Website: apple
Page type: delivery-shipping
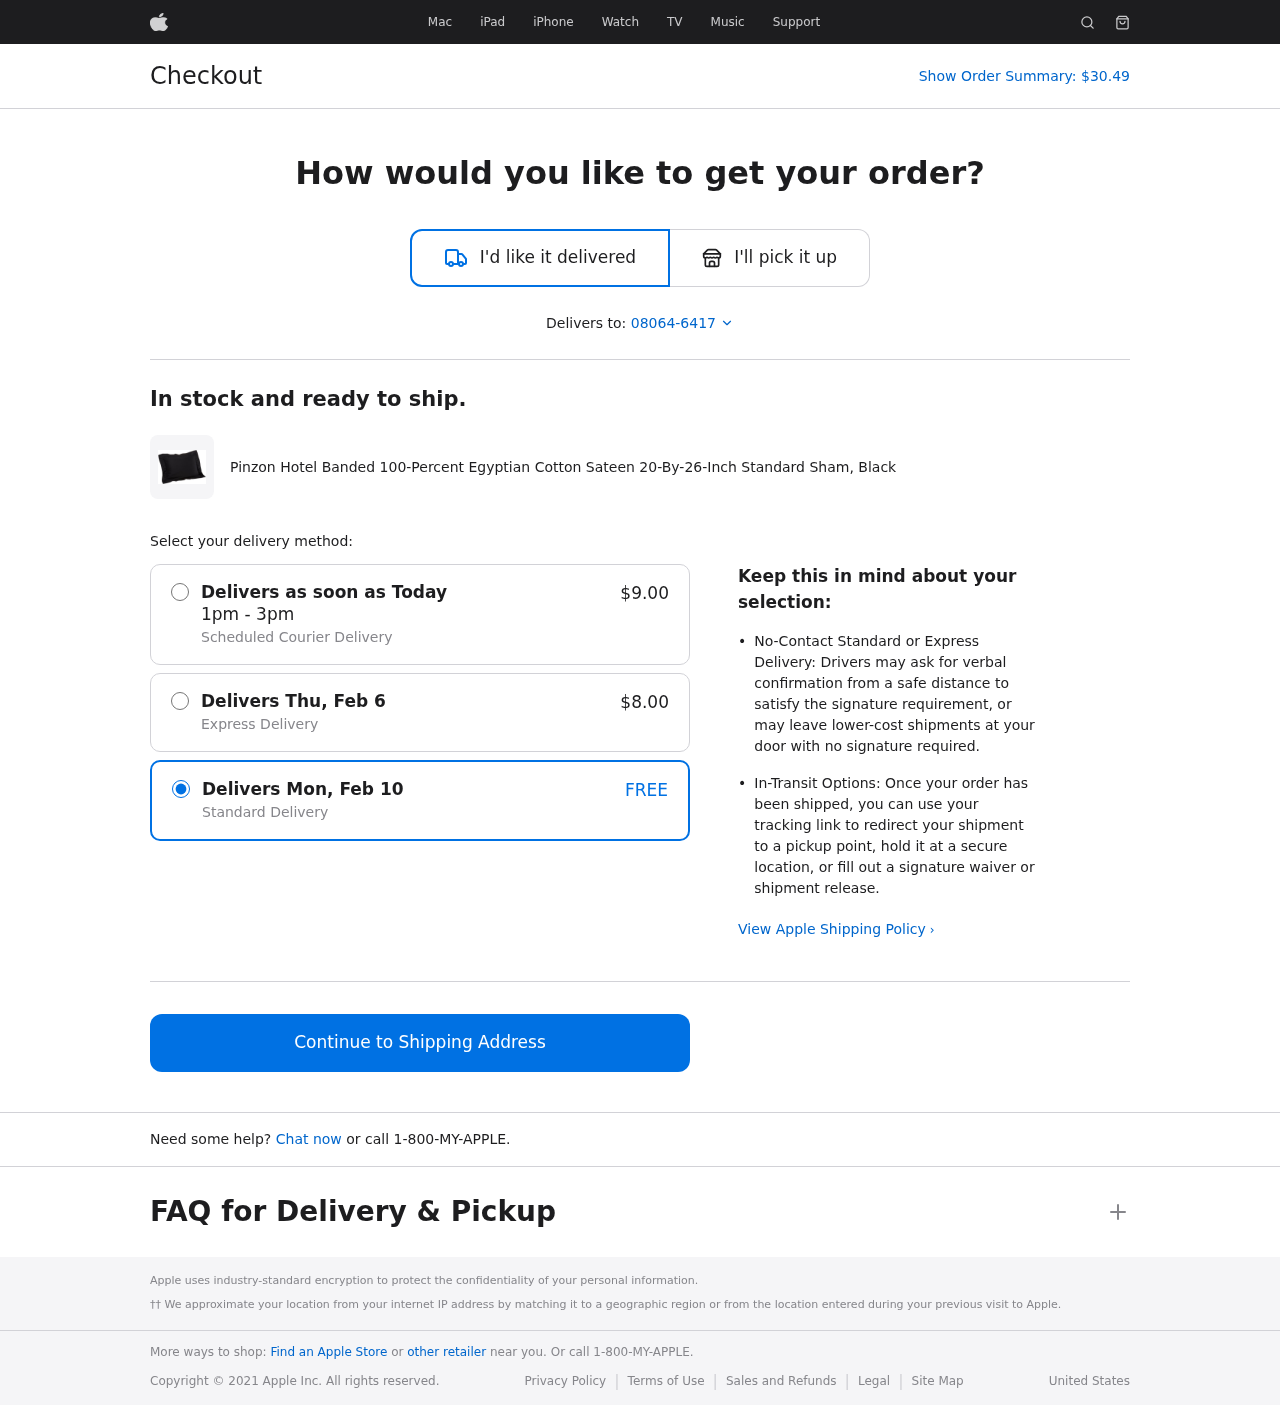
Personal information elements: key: PII_POSTCODE_FULL
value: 08064-6417
Product elements: key: PRODUCT1_NAME
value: Pinzon Hotel Banded 100-Percent Egyptian Cotton Sateen 20-By-26-Inch Standard Sham, Black
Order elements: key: ORDER_TOTAL
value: $30.49
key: ORDER_SHIPPING_DATE
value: Today
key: ORDER_SAMEDAY_SHIPPING_COST
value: $9.00
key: ORDER_EXPRESS_DATE
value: Thu, Feb 6
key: ORDER_EXPRESS_SHIPPING_COST
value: $8.00
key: ORDER_DELIVERY_DATE
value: Mon, Feb 10
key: ORDER_SHIPPING_COST
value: FREE